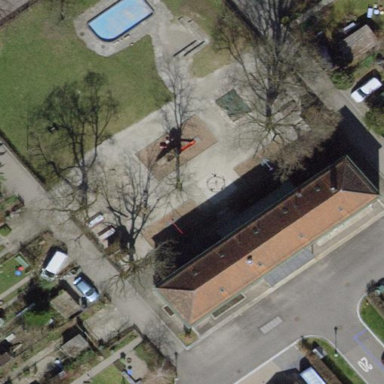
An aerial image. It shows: Kindergarten.